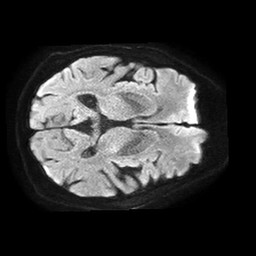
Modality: TRACE
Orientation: axial
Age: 73
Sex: male
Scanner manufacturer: philips
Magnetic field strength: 1.5 T
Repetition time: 4.6 s
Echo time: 0.08631 s